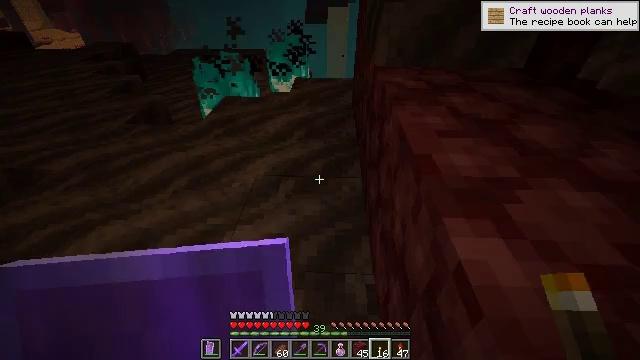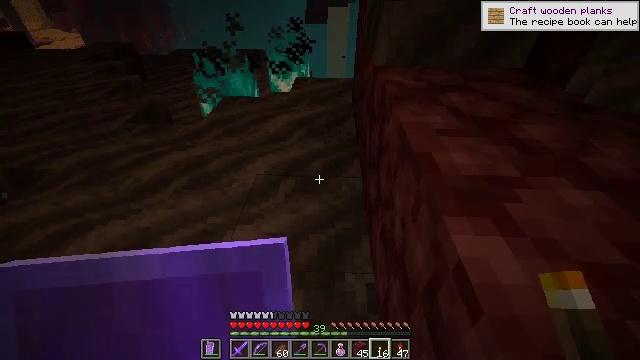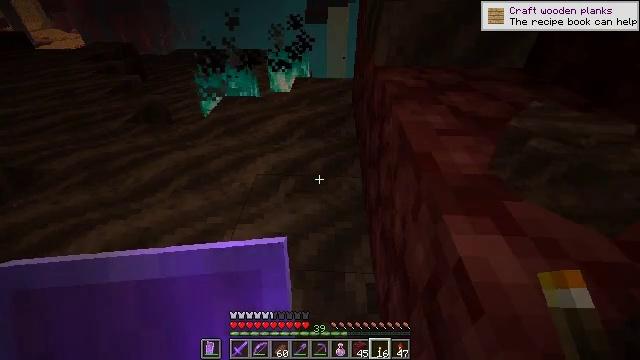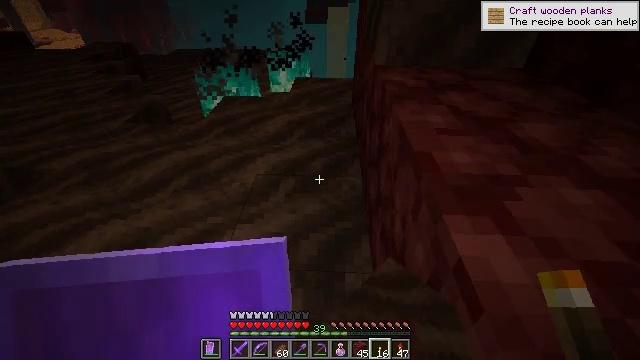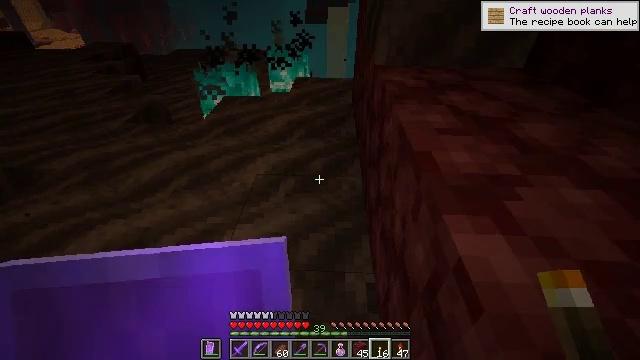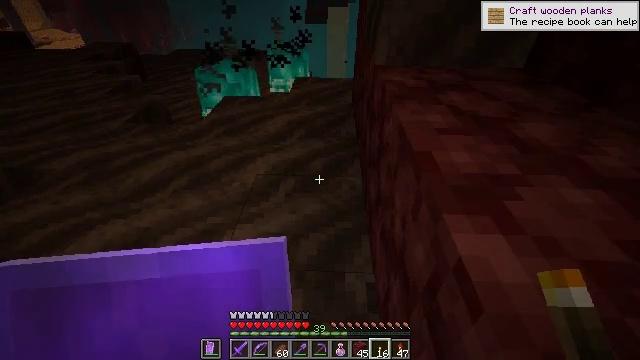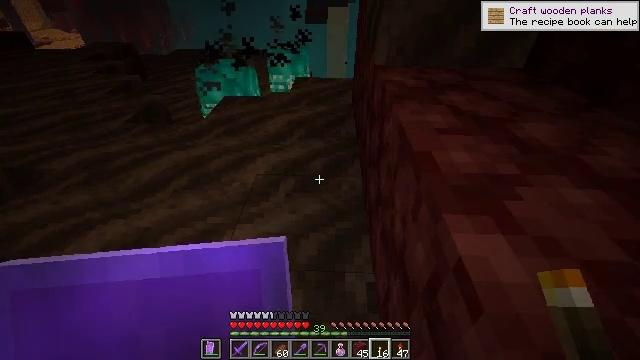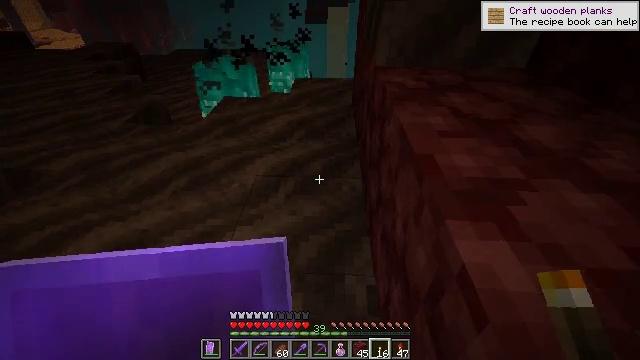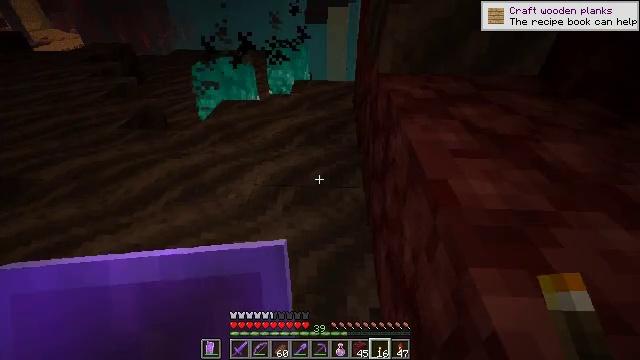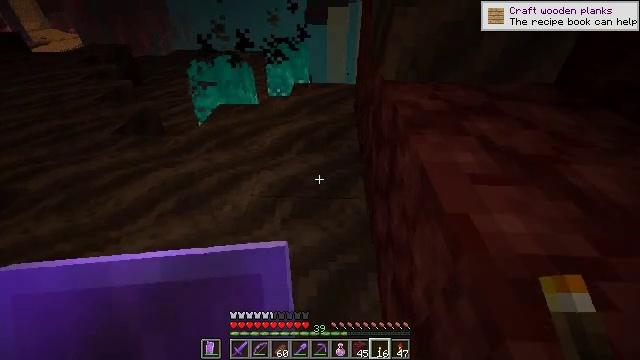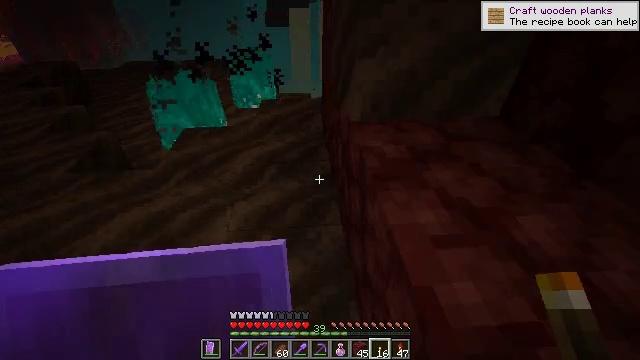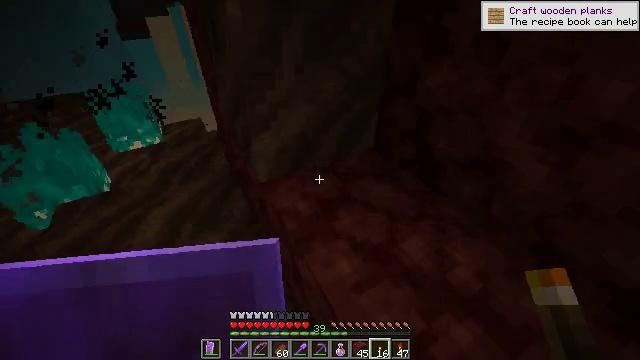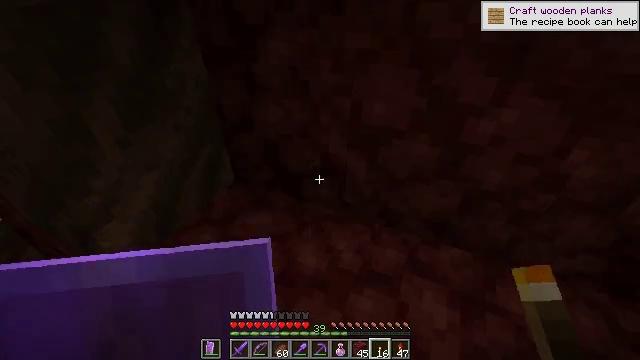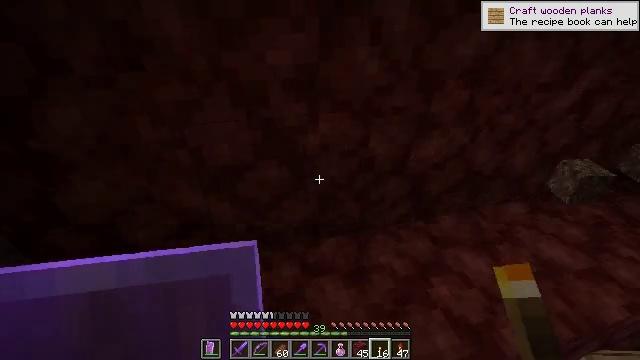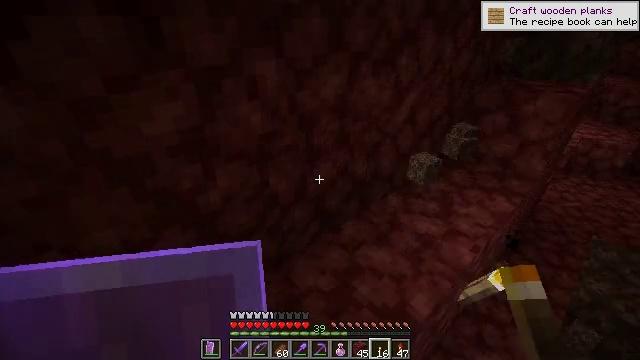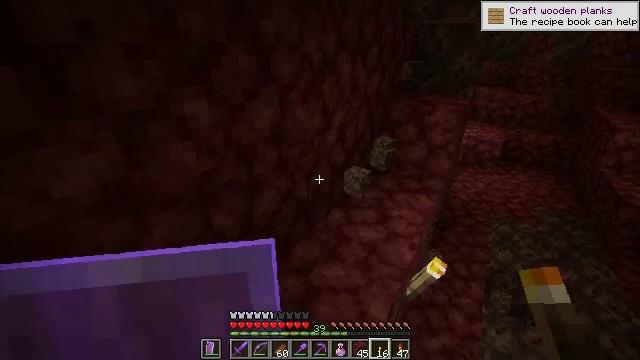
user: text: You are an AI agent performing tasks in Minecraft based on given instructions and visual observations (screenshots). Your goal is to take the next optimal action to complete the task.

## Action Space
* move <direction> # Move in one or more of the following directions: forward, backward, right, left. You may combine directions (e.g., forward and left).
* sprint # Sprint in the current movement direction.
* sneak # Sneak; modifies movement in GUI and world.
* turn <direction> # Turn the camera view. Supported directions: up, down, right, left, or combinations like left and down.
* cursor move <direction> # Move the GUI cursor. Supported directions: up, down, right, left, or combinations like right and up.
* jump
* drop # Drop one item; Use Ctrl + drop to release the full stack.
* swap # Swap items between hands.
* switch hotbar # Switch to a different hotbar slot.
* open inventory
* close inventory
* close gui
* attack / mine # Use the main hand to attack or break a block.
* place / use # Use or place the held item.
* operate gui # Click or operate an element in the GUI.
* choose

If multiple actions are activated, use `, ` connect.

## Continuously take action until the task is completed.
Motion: motion action
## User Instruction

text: Break soul sand to slow down mobs.
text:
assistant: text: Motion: no_op
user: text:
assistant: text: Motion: no_op
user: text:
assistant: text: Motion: no_op
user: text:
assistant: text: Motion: no_op
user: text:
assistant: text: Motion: no_op
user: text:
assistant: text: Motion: no_op
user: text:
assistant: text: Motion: move forward
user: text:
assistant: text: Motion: move forward
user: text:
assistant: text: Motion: move forward
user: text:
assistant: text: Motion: move forward, turn right, jump
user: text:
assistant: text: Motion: move forward, turn right, jump
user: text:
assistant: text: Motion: move forward, turn right, jump
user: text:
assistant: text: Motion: move forward, turn right and up
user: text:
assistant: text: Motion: move forward, turn right and up
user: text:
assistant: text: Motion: turn right and up
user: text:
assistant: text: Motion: turn right and up
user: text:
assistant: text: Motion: no_op
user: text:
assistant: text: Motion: no_op
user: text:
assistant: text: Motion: no_op
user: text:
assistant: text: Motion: no_op
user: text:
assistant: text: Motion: no_op
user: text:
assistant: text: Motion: move forward
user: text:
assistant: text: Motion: move forward
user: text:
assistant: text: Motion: move forward, jump
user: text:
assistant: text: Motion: move forward, jump
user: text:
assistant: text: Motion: move forward, turn right, jump
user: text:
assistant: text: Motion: move forward and move left, turn right and up, jump
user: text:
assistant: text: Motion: move forward and move left, turn right and up, jump
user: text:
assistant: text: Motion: move forward and move left, turn right and up
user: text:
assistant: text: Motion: move forward and move left, turn up